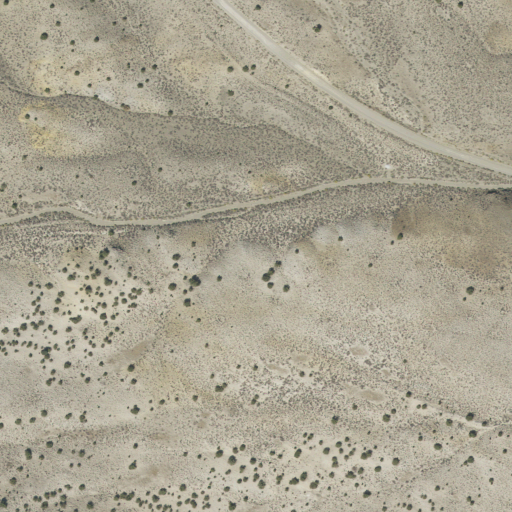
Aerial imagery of valley in Utah named Little Valley containing shrub, low intensity development, grassland, open development, and medium intensity development